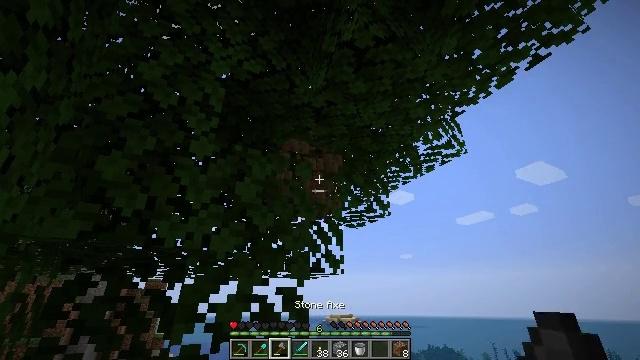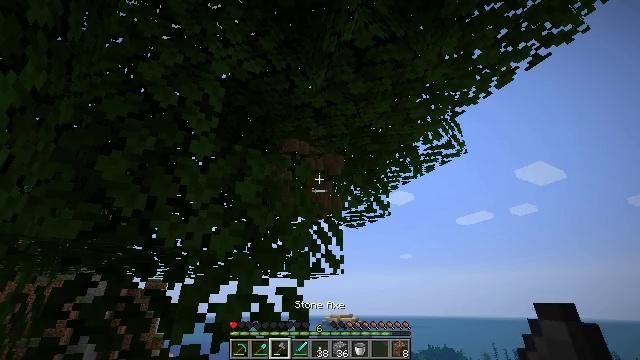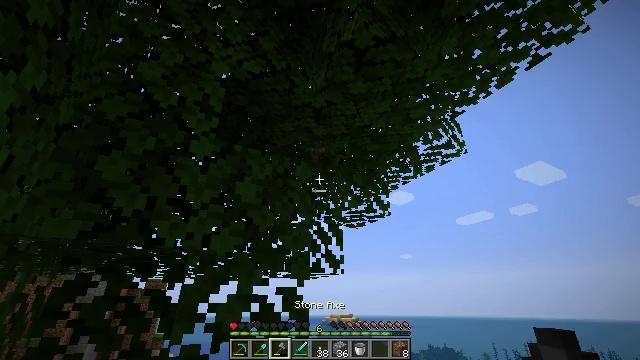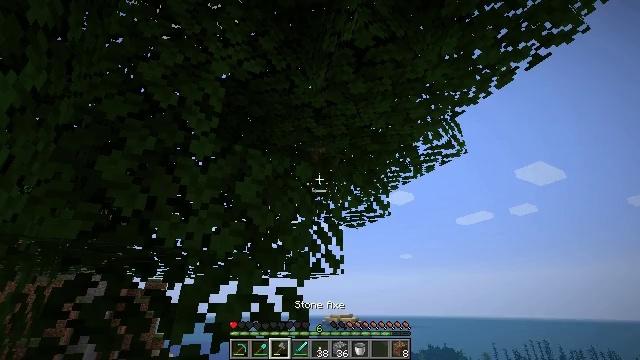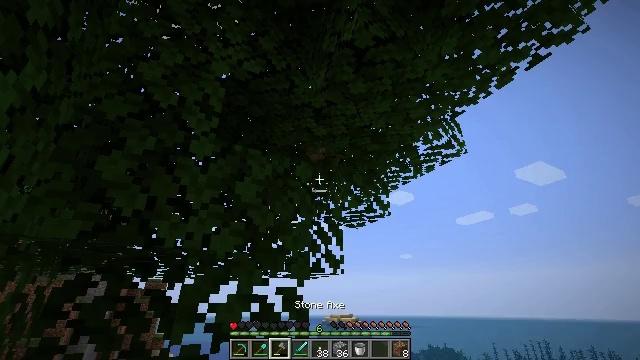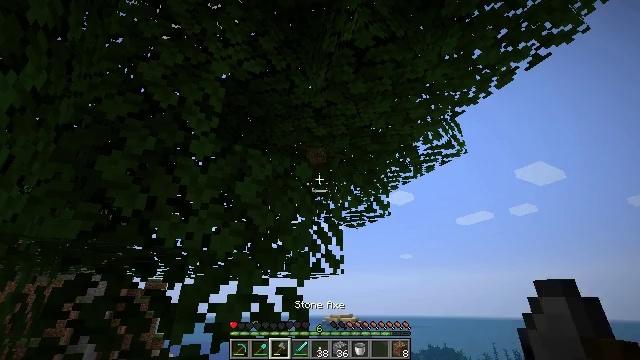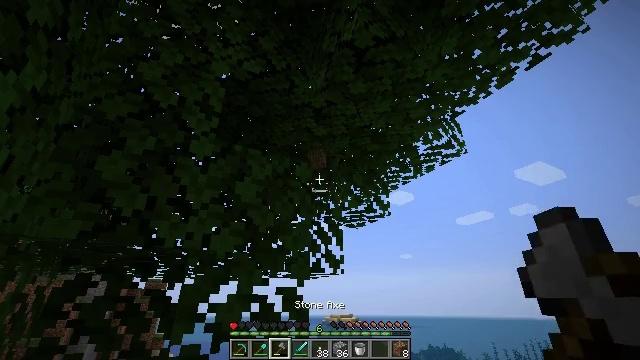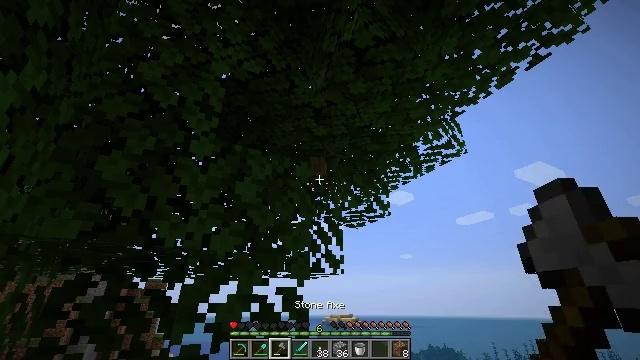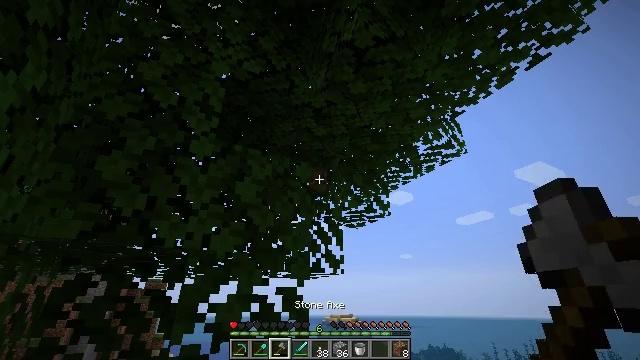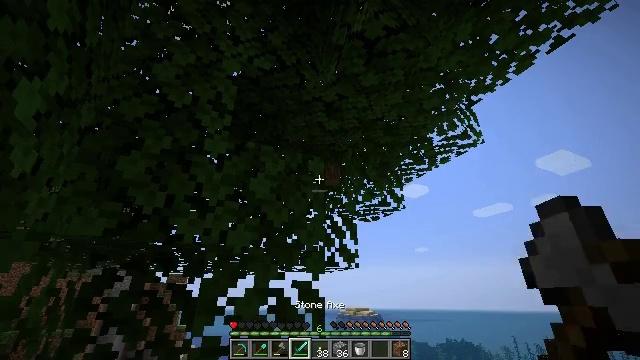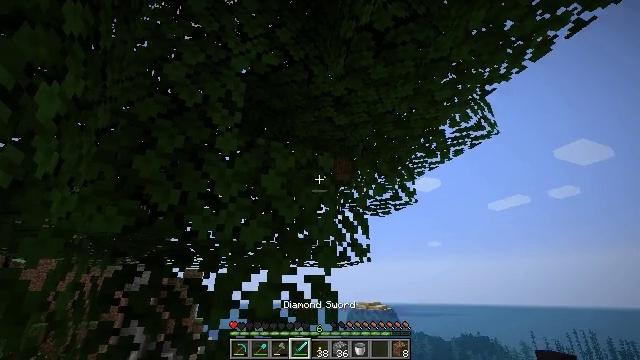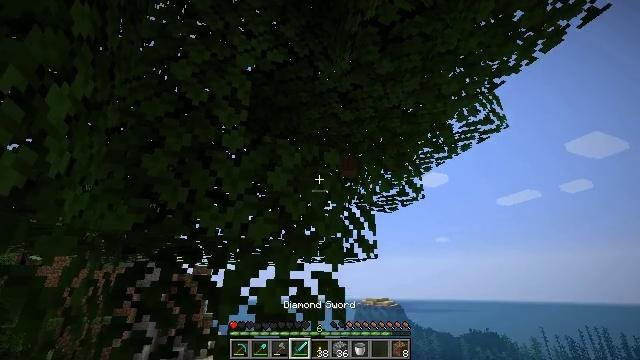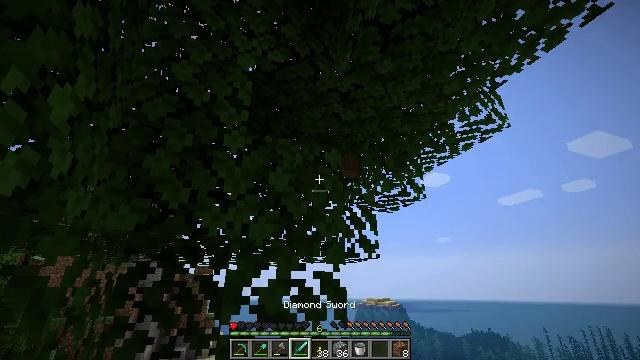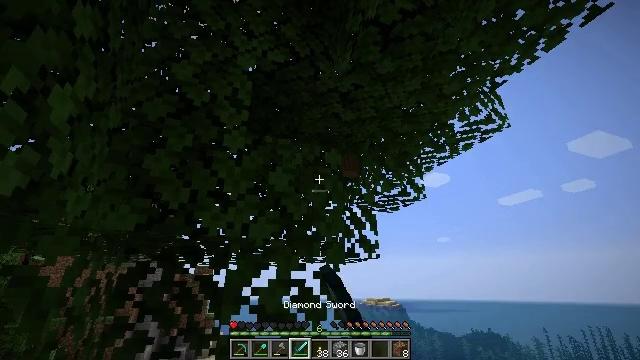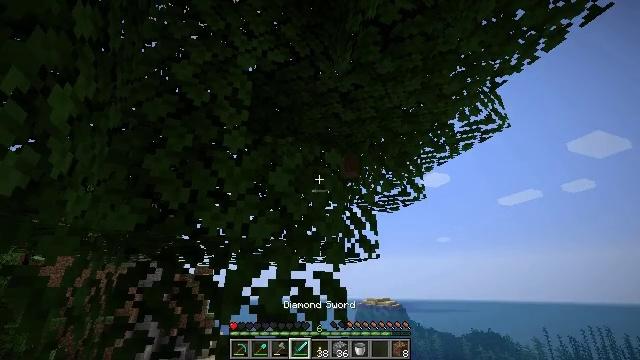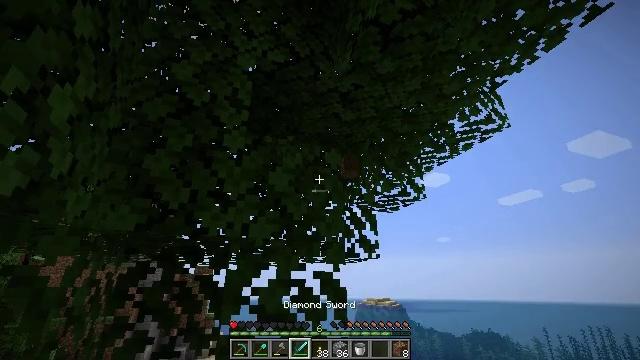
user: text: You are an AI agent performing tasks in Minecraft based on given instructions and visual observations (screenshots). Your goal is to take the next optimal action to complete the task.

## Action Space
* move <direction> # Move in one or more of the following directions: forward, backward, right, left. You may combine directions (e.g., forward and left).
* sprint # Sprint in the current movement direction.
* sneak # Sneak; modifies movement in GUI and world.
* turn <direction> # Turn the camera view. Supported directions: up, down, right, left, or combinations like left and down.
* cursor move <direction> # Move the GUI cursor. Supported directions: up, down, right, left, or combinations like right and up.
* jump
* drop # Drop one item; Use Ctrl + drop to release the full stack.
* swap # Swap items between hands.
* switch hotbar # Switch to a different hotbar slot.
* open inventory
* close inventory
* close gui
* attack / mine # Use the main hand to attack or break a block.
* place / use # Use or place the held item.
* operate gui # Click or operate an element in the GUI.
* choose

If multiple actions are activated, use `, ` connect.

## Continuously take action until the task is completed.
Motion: motion action
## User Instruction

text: Break oak leaves from the trees.
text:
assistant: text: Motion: attack / mine
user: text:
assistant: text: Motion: attack / mine
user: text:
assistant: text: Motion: attack / mine
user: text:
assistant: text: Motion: attack / mine
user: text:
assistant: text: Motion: attack / mine
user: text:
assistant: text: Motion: attack / mine
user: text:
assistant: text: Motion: attack / mine
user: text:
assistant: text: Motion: no_op
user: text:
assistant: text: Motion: turn left and down, switch to hotbar 4
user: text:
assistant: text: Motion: turn left and down, switch to hotbar 4
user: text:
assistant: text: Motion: turn left, switch to hotbar 4
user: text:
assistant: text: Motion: attack / mine, switch to hotbar 4
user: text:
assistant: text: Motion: attack / mine
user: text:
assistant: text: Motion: attack / mine
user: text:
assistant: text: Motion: attack / mine
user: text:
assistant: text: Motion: attack / mine
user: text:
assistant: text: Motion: attack / mine
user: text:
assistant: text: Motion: turn up, attack / mine
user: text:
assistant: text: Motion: turn right and up, attack / mine
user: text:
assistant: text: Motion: turn right and up, attack / mine
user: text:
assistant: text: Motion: turn right and up, attack / mine
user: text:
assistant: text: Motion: turn right and up, attack / mine
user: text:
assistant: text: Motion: turn right and up, attack / mine
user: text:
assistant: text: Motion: turn right and up, attack / mine
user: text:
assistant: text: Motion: turn right and up, attack / mine
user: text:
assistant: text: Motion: attack / mine
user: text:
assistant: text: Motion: attack / mine
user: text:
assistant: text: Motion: attack / mine
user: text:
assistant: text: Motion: attack / mine
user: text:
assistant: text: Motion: attack / mine